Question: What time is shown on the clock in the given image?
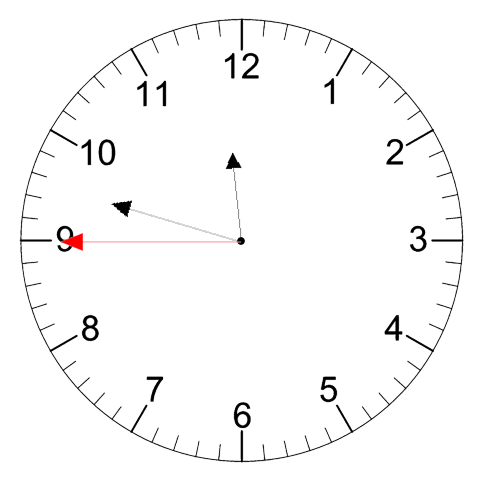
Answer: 11:47:45